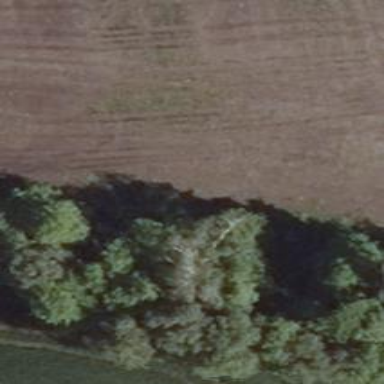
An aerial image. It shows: Row of trees in natural setting.